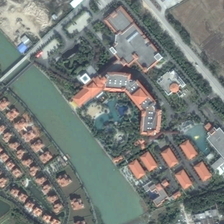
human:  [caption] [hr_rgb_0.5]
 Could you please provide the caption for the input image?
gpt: many red buildings and some green trees are in two sides of a river in a resort .

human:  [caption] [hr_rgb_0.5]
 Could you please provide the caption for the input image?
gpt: many red buildings and some green trees are in two sides of a river in a resort .

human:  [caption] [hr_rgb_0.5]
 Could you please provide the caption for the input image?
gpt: many red buildings and some green trees are in two sides of a river in a resort .

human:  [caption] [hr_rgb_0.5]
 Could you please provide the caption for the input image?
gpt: many red buildings and some green trees are in two sides of a river in a resort .

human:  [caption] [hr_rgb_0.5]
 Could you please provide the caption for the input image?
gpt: many red buildings and some green trees are in two sides of a river in a resort .